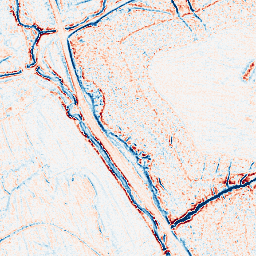
Category: edge_preserving
Decomposition family: anisotropic_diffusion
Decomposition parameters: iterations: 5
kappa: 100
gamma: 0.15
Upsampling method: linear_exact
Upsampling parameters: scale: 8
Upsampling scale: 8